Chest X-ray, AP view. Patient: 52 years old, sex M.
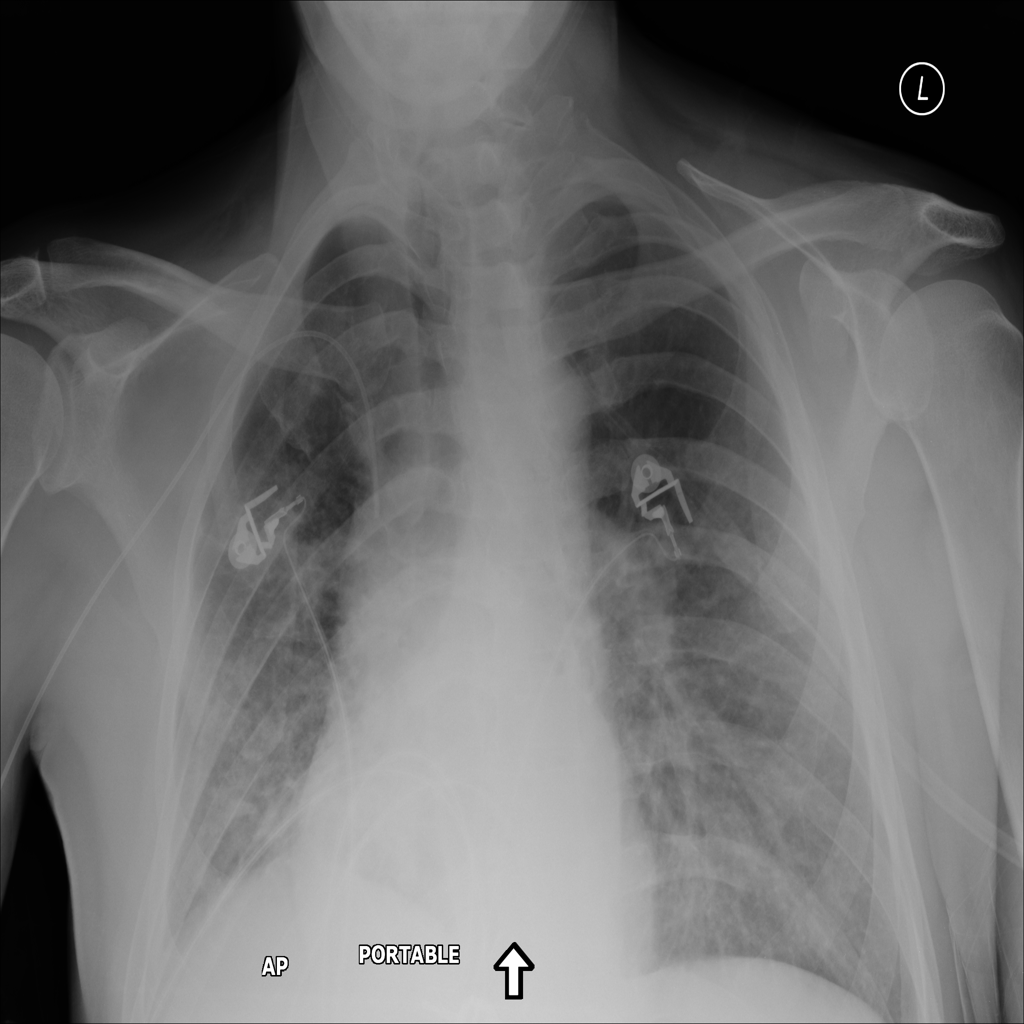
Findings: No Finding